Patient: sex M, age 30
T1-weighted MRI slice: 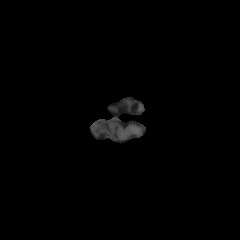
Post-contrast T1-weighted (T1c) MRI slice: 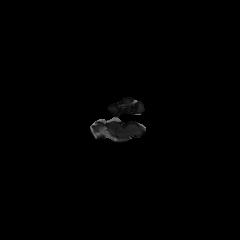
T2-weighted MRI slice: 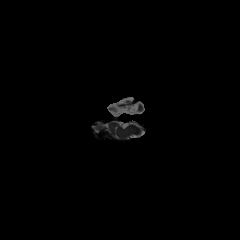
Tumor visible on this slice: yes
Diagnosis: Astrocytoma, IDH-mutant
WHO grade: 4